Question: We have a UI that shows a list with many items, and we want to be able to sort them easily. We are already using a 'ReorderableListView' but as it requires the user to drag, it doesn't really work well for lists with many items. We came with the idea of using search for it in the following way:
1. In the first step, the user is allowed to reorder items by dragging, but is also able to click the leading IconButton to select the 'source' item for moving. To help quickly pick the correct 'source' item, the user is allowed to search/filter shown items by a query.
2. Selecting a 'source' item in step 1 triggers the second step: a list with the same data is shown (with the item selected in step 1 disabled), and the user can click the leading IconButton to select the 'target' item. To help quickly pick the correct 'target' item, the user is allowed to search/filter shown items by a query.
3. Selecting a 'target' item triggers step 3: a small dialog is shown so that the user can choose if the 'source' item from step 1 should be put before or after the 'target' item from step 2.
4. Once picked, the logic (using a BLoC in my case) is triggered.
Step 1 and 2 are implemented using Flutters 'showSearch' functions with delegates, i.e. picking an item in search in step 1 starts a new 'child' search with a fresh delegate. Please take a look at the following GIF, where I first choose 'source' 'Item 0' in step 1, then 'target' 'Item 4' in step 2, and then 'After' in step 3:

In general this works the way we want it to if we pass the BLoC instance and don't look it up using the context. However, we do want to use the context as the real app is much more complicated and passing the BLoC around is not viable. However, using 'context.read' causes the following error:
'''
[VERBOSE-2:ui_dart_state.cc(177)] Unhandled Exception: Looking up a deactivated widget's ancestor is unsafe.
At this point the state of the widget's element tree is no longer stable.
To safely refer to a widget's ancestor in its dispose() method, save a reference to the ancestor by calling dependOnInheritedWidgetOfExactType() in the widget's didChangeDependencies() method.
#0 Element._debugCheckStateIsActiveForAncestorLookup.<anonymous closure>
package:flutter/.../widgets/framework.dart:3906
#1 Element._debugCheckStateIsActiveForAncestorLookup
package:flutter/.../widgets/framework.dart:3920
#2 Element.getElementForInheritedWidgetOfExactType
package:flutter/.../widgets/framework.dart:3986
#3 Provider._inheritedElementOf
package:provider/src/provider.dart:324
#4 Provider.of
package:provider/src/provider.dart:281
#5 ReadContext.read
package:provider/src/provider.dart:614
#6 SortingTile._moveItem
package:flutter_test_app/main.dart:80
<as<...>
'''
For the life of me, I can't get it to work. I tried adding the 'Builder' widget here and there to get a different context instance, but it just won't work.
Here is the complete code (the line causing the error marked with '<--- HERE'), it is a bit lengthy so please let me know if I should upload it somewhere. I don't think I can make it much shorter and still be able to reproduce the issue (maybe I could, but I don't understand it, so there is that). Actually the first half of 'main.dart' is interesting, the rest is the BLoC etc. which works and probably is irrelevant, but who knows. The code should run without issues with Flutter 1.22.5.
pubspec.yaml:
'''
name: flutter_sorting_app
version: 1.0.0+1
environment:
sdk: '>=2.7.0 <3.0.0'
dependencies:
bloc: ^6.1.0
flutter_bloc: ^6.1.0
flutter:
sdk: flutter
flutter:
uses-material-design: true
'''
main.dart:
'''
import 'dart:async';
import 'package:bloc/bloc.dart';
import 'package:flutter/material.dart';
import 'package:flutter_bloc/flutter_bloc.dart';
void main() {
runApp(
BlocProvider(
create: (context) => DataBloc(),
child: MaterialApp(
home: Scaffold(
appBar: AppBar(
actions: [
Builder(
builder: (context) => IconButton(
icon: Icon(Icons.search),
onPressed: () {
context.read<DataBloc>().add(DataRequested());
showSearch(
context: context,
delegate: SortingSearchDelegate(),
);
},
),
),
],
),
),
),
),
);
}
// SearchDelegates
// Step 1 - sort by drag & drop (no step 2 necessary) or pick the item to move
class SortingSearchDelegate extends DataBlocSearchDelegate<DataBloc, void> {
@override
Widget buildListDataWidget(BuildContext context, List<IndexedItem> data) {
return ReorderableListView(
onReorder: (from, to) {
context.read<DataBloc>().add(DataItemPositionChanged(from, to));
},
children: data.map((indexedItem) => SortingTile(indexedItem)).toList(),
);
}
}
class SortingTile extends StatelessWidget {
final IndexedItem indexedItem;
SortingTile(this.indexedItem) : super(key: ValueKey(indexedItem.item));
@override
Widget build(BuildContext context) {
return ListTile(
leading: IconButton(
onPressed: () => _moveItem(context),
icon: Icon(Icons.swap_vert),
),
title: Text('${indexedItem.item}'),
trailing: Icon(Icons.drag_handle),
);
}
Future<void> _moveItem(BuildContext context) async {
// Trigger step 2.
// There is no need to request any data, the same BLoC is reused.
final insertionPoint = await showSearch(
context: context,
delegate: InsertionPointPickerSearchDelegate(indexedItem.index),
);
if (insertionPoint != null) {
var targetIndex = insertionPoint.index;
if (insertionPoint.placement == Placement.after) {
++targetIndex;
}
context
.read<DataBloc>() // <--- HERE
.add(DataItemPositionChanged(indexedItem.index, targetIndex));
}
}
}
// Step 2 - pick placement of picked item in step 1
enum Placement { before, after }
class InsertionPoint {
final Placement placement;
final int index;
InsertionPoint(this.placement, this.index);
}
class InsertionPointPickerSearchDelegate
extends DataBlocSearchDelegate<DataBloc, InsertionPoint> {
final int movedItemIndex;
InsertionPointPickerSearchDelegate(this.movedItemIndex);
@override
Widget buildListDataWidget(BuildContext context, List<IndexedItem> listData) {
return ListView.builder(
itemCount: listData.length,
itemBuilder: (context, index) {
final indexedItem = listData[index];
return ListTile(
enabled: indexedItem.index != movedItemIndex,
leading: Padding(
padding: const EdgeInsets.symmetric(horizontal: 12),
child: Icon(Icons.arrow_right_alt),
),
title: Text(indexedItem.item),
onTap: () => _pickPlacement(context, indexedItem.index),
);
},
);
}
// Step 3
Future<void> _pickPlacement(BuildContext context, int index) async {
final placement = await showDialog<Placement>(
context: context,
builder: (context) => SimpleDialog(
children: [
Row(
mainAxisAlignment: MainAxisAlignment.spaceEvenly,
children: [
TextButton(
child: const Text('Before'),
onPressed: () => Navigator.of(context).pop(Placement.before),
),
TextButton(
child: const Text('After'),
onPressed: () => Navigator.of(context).pop(Placement.after),
),
],
),
],
),
);
if (placement != null) {
close(context, InsertionPoint(placement, index));
}
}
}
// DataBloc
// Events
abstract class DataEvent {}
class DataRequested extends DataEvent {}
class DataItemPositionChanged extends DataEvent {
final int fromIndex;
final int toIndex;
DataItemPositionChanged(this.fromIndex, this.toIndex);
}
// States
abstract class DataState {}
class DataInitial extends DataState {}
class DataLoadingInProgress extends DataState {}
class DataLoadingSuccess extends DataState {
final List<String> listData;
DataLoadingSuccess(this.listData);
}
// BLoC
class DataBloc extends Bloc<DataEvent, DataState> {
DataBloc() : super(DataInitial());
@override
Stream<DataState> mapEventToState(DataEvent event) async* {
if (event is DataRequested) {
yield DataLoadingInProgress();
await Future.delayed(Duration(milliseconds: 500));
yield DataLoadingSuccess(List.generate(5, (index) => 'Item $index'));
} else if (event is DataItemPositionChanged) {
yield* _mapPositionChanged(event);
}
}
Stream<DataState> _mapPositionChanged(DataItemPositionChanged event) async* {
final successState = state as DataLoadingSuccess;
final listData = [...successState.listData];
final item = listData.removeAt(event.fromIndex);
var to = event.toIndex;
if (event.fromIndex < to) {
// When moving to a later index, the list has just been made smaller
// by 1 (the removal above) so decrease the target index.
to -= 1;
}
listData.insert(to, item);
yield DataLoadingSuccess(listData);
}
}
// DataBlocSearchDelegate
class IndexedItem {
final String item;
final int index;
IndexedItem(this.item, this.index);
}
abstract class DataBlocSearchDelegate<DB extends DataBloc, R>
extends SearchDelegate<R> {
Widget buildListDataWidget(BuildContext context, List<IndexedItem> listData);
@override
Widget buildLeading(BuildContext context) {
return IconButton(
onPressed: () => close(context, null),
icon: const BackButtonIcon(),
);
}
@override
List<Widget> buildActions(BuildContext context) {
return [
IconButton(
onPressed: () => query = '',
icon: Icon(Icons.clear),
),
];
}
@override
Widget buildSuggestions(BuildContext context) {
return BlocBuilder<DB, DataState>(
builder: (context, state) {
Widget body;
if (state is DataLoadingSuccess) {
body = buildListDataWidget(
context,
state.listData
.asMap()
.entries
.map((e) => IndexedItem(e.value, e.key))
.where((indexedItem) => indexedItem.item
.toLowerCase()
.contains(query.toLowerCase()))
.toList(),
);
} else if (state is DataInitial || state is DataLoadingInProgress) {
body = Text('Loading...');
} else {
body = Text('Invalid state: $state');
}
return body;
},
);
}
@override
Widget buildResults(BuildContext context) => throw UnimplementedError();
}
'''
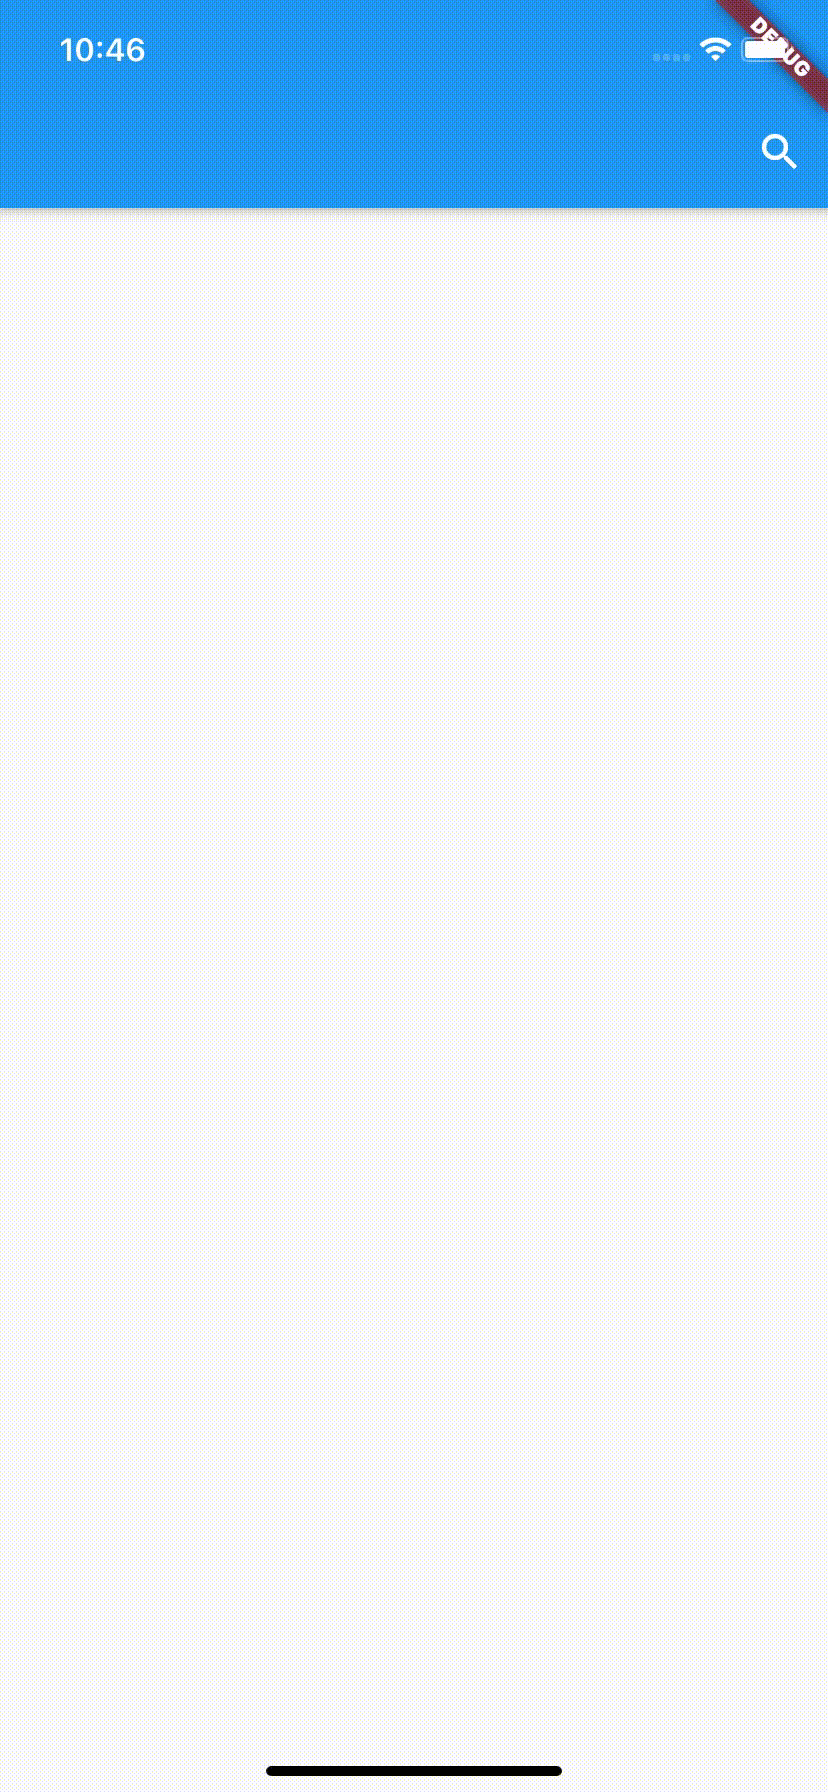
Answer: Turns out the reason is that once the second 'showSearch' call is made, all widgets built to show the UI of the first one are disposed (which is due to the internally used route having 'maintainState' set to 'false'). This means that once the result from the second search is returned and I try to get the BLoC from the context, the context is stale, hence the error.
We've tried various solutions to make Flutter preserve the state, including 'AutomaticKeepAliveClientMixin', but nothing would work.
In the end a viable solution in our case was to restructure the code a bit and perform BLoC lookup deeper, in the second search, instead of returning the result and executing the moving logic in the first one. In our real app it has the disadvantage that we need to carry some data with us to the second search, but we got nothing better than this...
Here is the complete changed and working code in case someone is interested (diff against the first version to see exactly how exactly we fixed the issue):
'''
import 'dart:async';
import 'package:bloc/bloc.dart';
import 'package:flutter/material.dart';
import 'package:flutter_bloc/flutter_bloc.dart';
void main() {
runApp(
BlocProvider(
create: (context) => DataBloc(),
child: MaterialApp(
home: Scaffold(
appBar: AppBar(
actions: [
Builder(
builder: (context) => IconButton(
icon: Icon(Icons.search),
onPressed: () {
context.read<DataBloc>().add(DataRequested());
showSearch(
context: context,
delegate: SortingSearchDelegate(),
);
},
),
),
],
),
),
),
),
);
}
// Delegates
// Step 1 - sort by drag & drop (no step 2 necessary) or pick the item to move
class SortingSearchDelegate extends DataBlocSearchDelegate<DataBloc, void> {
@override
Widget buildListDataWidget(BuildContext context, List<IndexedItem> data) {
return ReorderableListView(
onReorder: (from, to) {
context.read<DataBloc>().add(DataItemPositionChanged(from, to));
},
children: data.map((indexedItem) => SortingTile(indexedItem)).toList(),
);
}
}
class SortingTile extends StatelessWidget {
final IndexedItem indexedItem;
SortingTile(this.indexedItem) : super(key: ValueKey(indexedItem.item));
@override
Widget build(BuildContext context) {
return ListTile(
leading: IconButton(
onPressed: () => _moveItem(context),
icon: Icon(Icons.swap_vert),
),
title: Text('${indexedItem.item}'),
trailing: Icon(Icons.drag_handle),
);
}
Future<void> _moveItem(BuildContext context) {
// Trigger step 2.
// There is no need to request any data, the same BLoC is reused.
return showSearch(
context: context,
delegate: InsertionPointPickerSearchDelegate(indexedItem.index),
);
}
}
// Step 2 - pick placement of picked item in step 1
enum Placement { before, after }
class InsertionPointPickerSearchDelegate
extends DataBlocSearchDelegate<DataBloc, void> {
final int movedItemIndex;
InsertionPointPickerSearchDelegate(this.movedItemIndex);
@override
Widget buildListDataWidget(BuildContext context, List<IndexedItem> listData) {
return ListView.builder(
itemCount: listData.length,
itemBuilder: (context, index) {
final indexedItem = listData[index];
return ListTile(
enabled: indexedItem.index != movedItemIndex,
leading: Padding(
padding: const EdgeInsets.symmetric(horizontal: 12),
child: Icon(Icons.arrow_right_alt),
),
title: Text(indexedItem.item),
onTap: () => _pickPlacement(context, indexedItem.index),
);
},
);
}
// Step 3
Future<void> _pickPlacement(BuildContext context, int index) async {
final placement = await showDialog<Placement>(
context: context,
builder: (context) => SimpleDialog(
children: [
Row(
mainAxisAlignment: MainAxisAlignment.spaceEvenly,
children: [
TextButton(
child: const Text('Before'),
onPressed: () => Navigator.of(context).pop(Placement.before),
),
TextButton(
child: const Text('After'),
onPressed: () => Navigator.of(context).pop(Placement.after),
),
],
),
],
),
);
if (placement != null) {
if (placement == Placement.after) {
++index;
}
context
.read<DataBloc>()
.add(DataItemPositionChanged(movedItemIndex, index));
close(context, null);
}
}
}
// DataBloc
// Events
abstract class DataEvent {}
class DataRequested extends DataEvent {}
class DataItemPositionChanged extends DataEvent {
final int fromIndex;
final int toIndex;
DataItemPositionChanged(this.fromIndex, this.toIndex);
}
// States
abstract class DataState {}
class DataInitial extends DataState {}
class DataLoadingInProgress extends DataState {}
class DataLoadingSuccess extends DataState {
final List<String> listData;
DataLoadingSuccess(this.listData);
}
// BLoC
class DataBloc extends Bloc<DataEvent, DataState> {
DataBloc() : super(DataInitial());
@override
Stream<DataState> mapEventToState(DataEvent event) async* {
if (event is DataRequested) {
yield DataLoadingInProgress();
await Future.delayed(Duration(milliseconds: 500));
yield DataLoadingSuccess(List.generate(5, (index) => 'Item $index'));
} else if (event is DataItemPositionChanged) {
yield* _mapPositionChanged(event);
}
}
Stream<DataState> _mapPositionChanged(DataItemPositionChanged event) async* {
final successState = state as DataLoadingSuccess;
final listData = [...successState.listData];
final item = listData.removeAt(event.fromIndex);
var to = event.toIndex;
if (event.fromIndex < to) {
// When moving to a later index, the list has just been made smaller
// by 1 (the removal above) so decrease the target index.
to -= 1;
}
listData.insert(to, item);
yield DataLoadingSuccess(listData);
}
}
// DataBlocSearchDelegate
class IndexedItem {
final String item;
final int index;
IndexedItem(this.item, this.index);
}
abstract class DataBlocSearchDelegate<DB extends DataBloc, R>
extends SearchDelegate<R> {
Widget buildListDataWidget(BuildContext context, List<IndexedItem> listData);
@override
Widget buildLeading(BuildContext context) {
return IconButton(
onPressed: () => close(context, null),
icon: const BackButtonIcon(),
);
}
@override
List<Widget> buildActions(BuildContext context) {
return [
IconButton(
onPressed: () => query = '',
icon: Icon(Icons.clear),
),
];
}
@override
Widget buildSuggestions(BuildContext context) {
return BlocBuilder<DB, DataState>(
builder: (context, state) {
Widget body;
if (state is DataLoadingSuccess) {
body = buildListDataWidget(
context,
state.listData
.asMap()
.entries
.map((e) => IndexedItem(e.value, e.key))
.where((indexedItem) => indexedItem.item
.toLowerCase()
.contains(query.toLowerCase()))
.toList(),
);
} else if (state is DataInitial || state is DataLoadingInProgress) {
body = Text('Loading...');
} else {
body = Text('Invalid state: $state');
}
return body;
},
);
}
@override
Widget buildResults(BuildContext context) => throw UnimplementedError();
}
'''